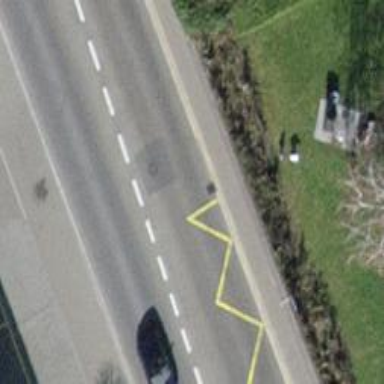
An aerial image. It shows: Platform for public transport on the road.